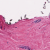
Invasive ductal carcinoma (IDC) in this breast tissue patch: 0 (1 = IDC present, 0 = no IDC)